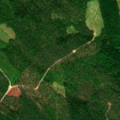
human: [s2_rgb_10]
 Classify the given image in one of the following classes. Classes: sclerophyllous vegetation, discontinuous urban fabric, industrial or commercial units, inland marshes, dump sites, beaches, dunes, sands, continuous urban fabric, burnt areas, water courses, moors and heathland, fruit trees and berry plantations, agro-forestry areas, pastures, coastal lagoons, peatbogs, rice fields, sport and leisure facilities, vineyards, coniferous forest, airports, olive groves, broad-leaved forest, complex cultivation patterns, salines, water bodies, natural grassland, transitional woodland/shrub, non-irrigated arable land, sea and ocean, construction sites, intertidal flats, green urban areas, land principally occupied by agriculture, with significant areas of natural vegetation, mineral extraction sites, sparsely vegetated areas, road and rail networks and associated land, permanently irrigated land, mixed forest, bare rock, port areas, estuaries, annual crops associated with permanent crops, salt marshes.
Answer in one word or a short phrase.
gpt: coniferous forest, mixed forest